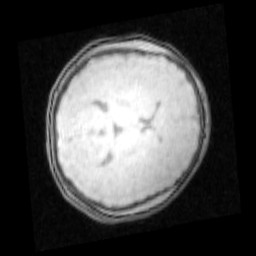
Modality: PDw
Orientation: axial
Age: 12
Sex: female
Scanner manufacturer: siemens
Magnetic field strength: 3 T
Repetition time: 0.25 s
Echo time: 0.00103 s